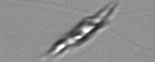
Label: Chrysochromulina_lanceolata